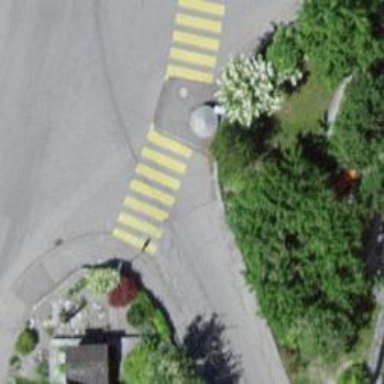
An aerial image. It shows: Uncontrolled zebra crossing on the road.